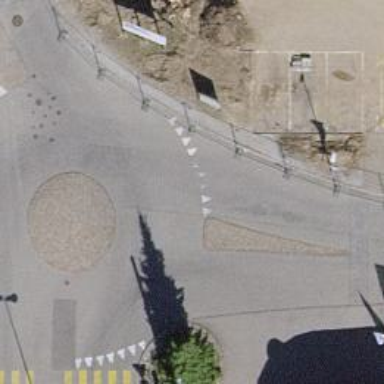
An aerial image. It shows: Unmarked crossing on the road.